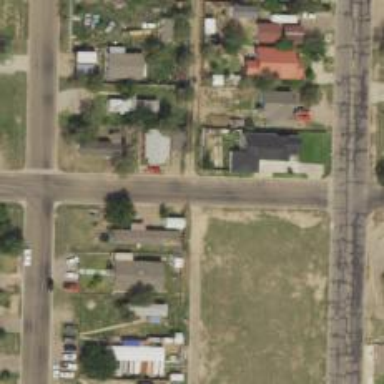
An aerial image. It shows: Alley classified as service road.